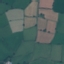
Land use / land cover class: Pasture